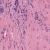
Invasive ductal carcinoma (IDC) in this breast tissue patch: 1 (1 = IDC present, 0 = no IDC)